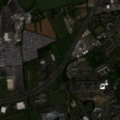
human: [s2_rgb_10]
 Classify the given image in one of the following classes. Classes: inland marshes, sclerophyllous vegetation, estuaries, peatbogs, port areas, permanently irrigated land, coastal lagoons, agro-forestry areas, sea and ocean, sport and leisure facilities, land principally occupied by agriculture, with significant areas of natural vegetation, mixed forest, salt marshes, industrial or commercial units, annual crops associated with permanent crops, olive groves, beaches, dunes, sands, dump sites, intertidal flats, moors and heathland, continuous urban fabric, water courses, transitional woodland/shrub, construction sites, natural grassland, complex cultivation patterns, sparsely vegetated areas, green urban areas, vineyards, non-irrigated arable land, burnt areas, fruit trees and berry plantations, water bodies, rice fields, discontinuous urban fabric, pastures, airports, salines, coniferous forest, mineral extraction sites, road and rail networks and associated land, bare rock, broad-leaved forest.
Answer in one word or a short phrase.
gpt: industrial or commercial units, pastures, complex cultivation patterns